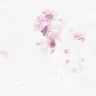
Metastatic tissue present: yes